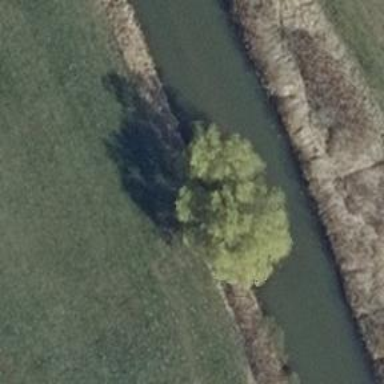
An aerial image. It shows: Deciduous broadleaved tree.